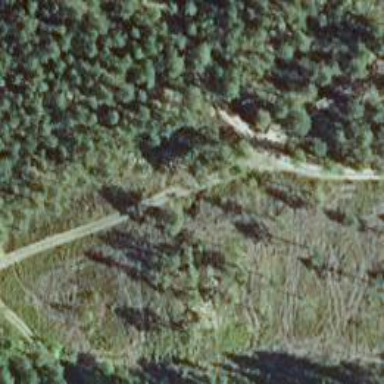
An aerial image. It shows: Unclassified road.